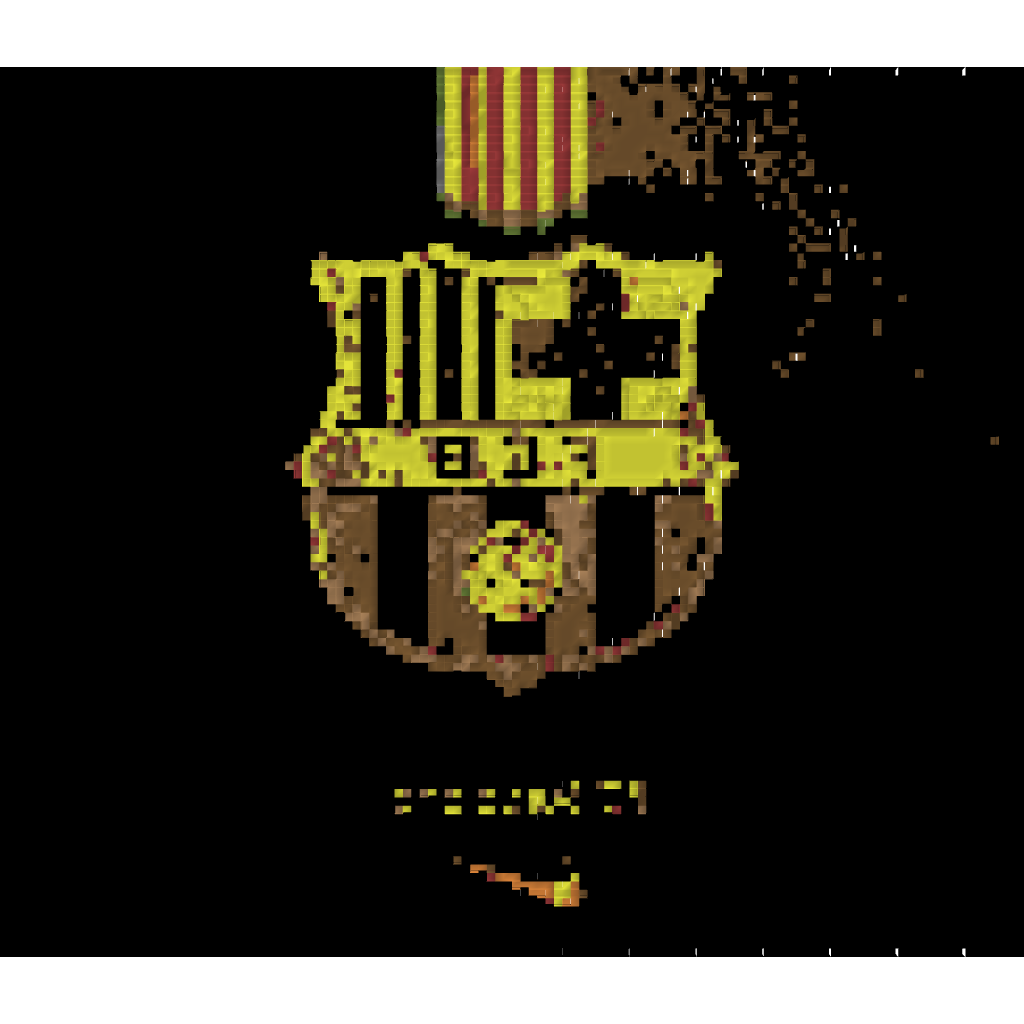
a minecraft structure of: F.C Barcelona good quality